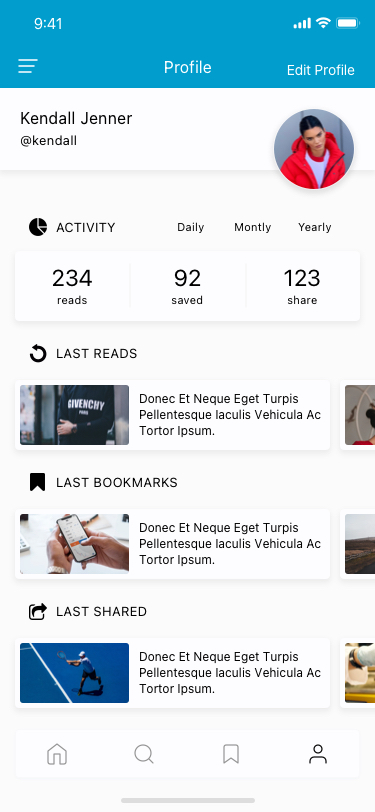
Text in this UI design:
Edit Profile